Question: Here I have a very simple webpage. One div, basically. But this div has an area of nothing around it despite my width being set to 100%. Here's a picture demonstrating.

Below is my code.
'''
<html>
</head>
<link href='mainStyle.css' rel='stylesheet'/>
<script src='jquery.js'></script>
</head>
<body>
<div id='navTop'></div>
</body>
</html>
'''
And my mainStyle.css:
'''
#navTop{
width:100%;
height:10px;
background-color: blue;
position: absolute;
margin: none;
padding: none;
}
'''
This is probably just a dumb CSS mistake. Any help is appreciated!
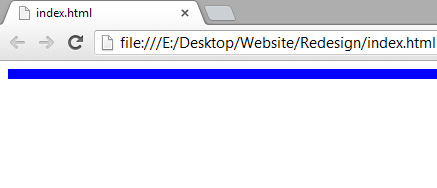
Answer: Add:
'''
body {
margin: 0;
}
'''
Browsers give the '<body>' 8px of margin by default